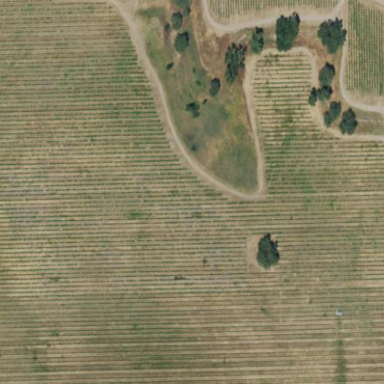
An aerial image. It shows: Vineyard with grape crops.